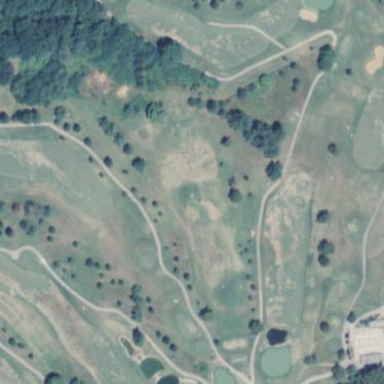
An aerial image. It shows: Grassy area designated for driving range golf.